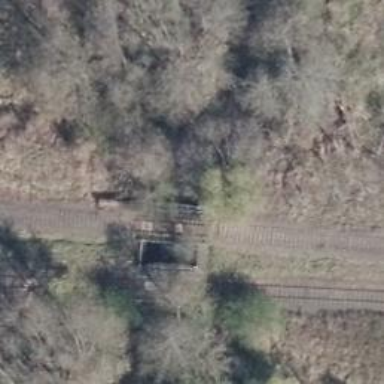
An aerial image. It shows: Abandoned railway.